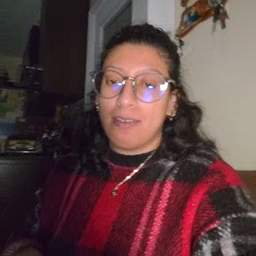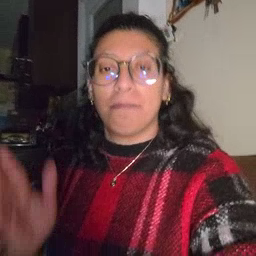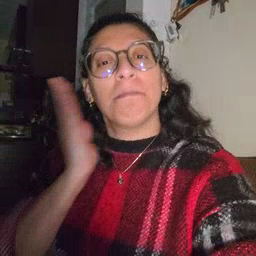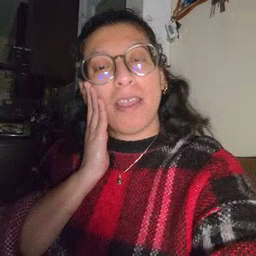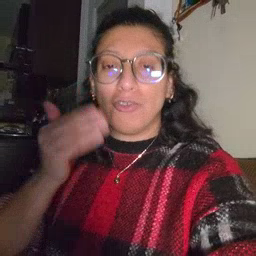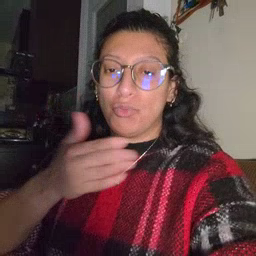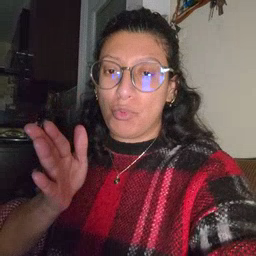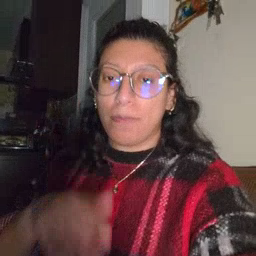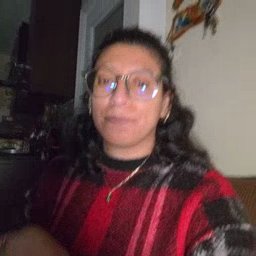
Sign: bedroom